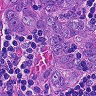
Metastatic tissue present: yes